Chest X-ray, PA view. Patient: 29 years old, sex M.
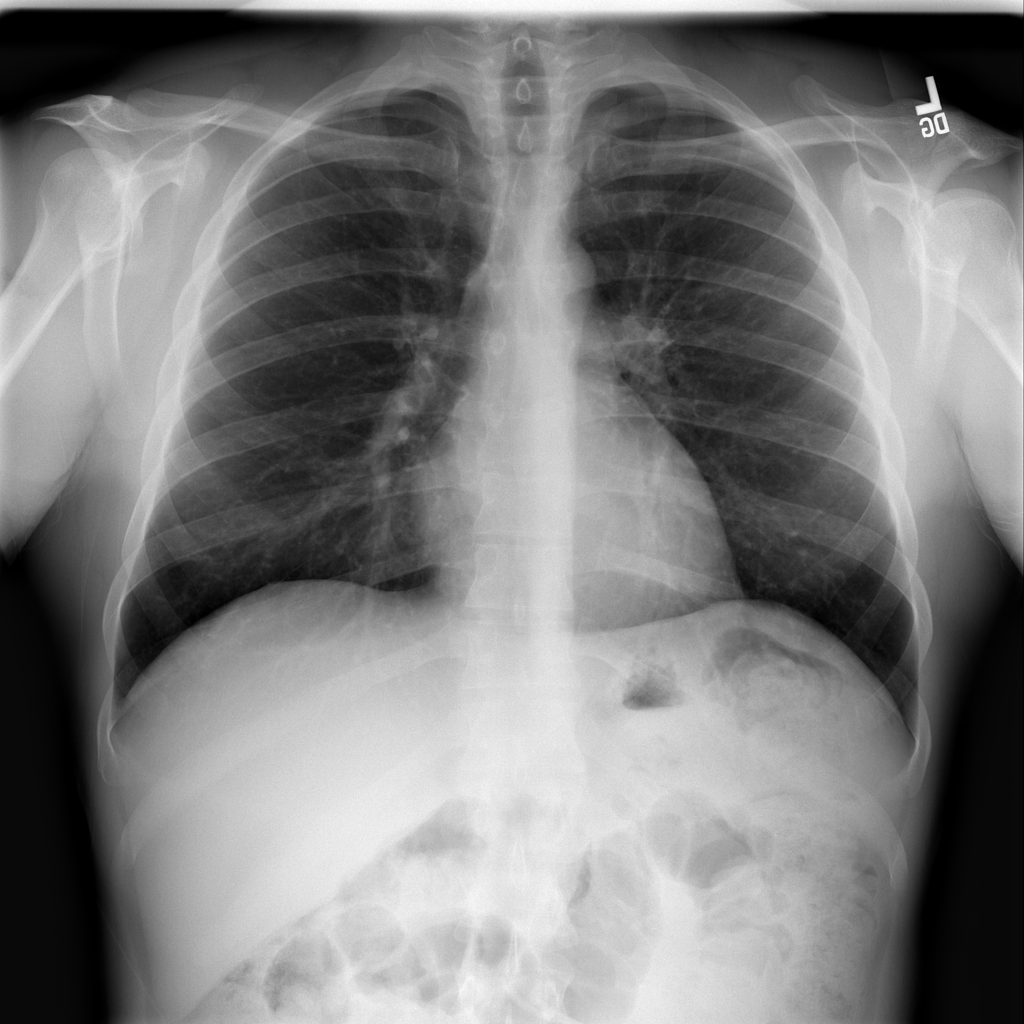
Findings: Fibrosis